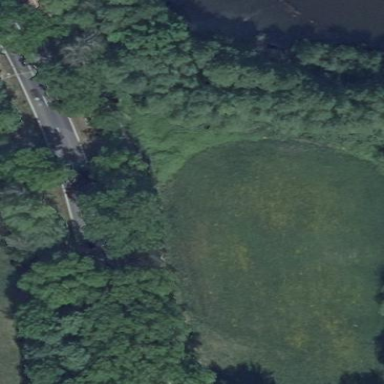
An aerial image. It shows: Beautiful wet meadow natural wetland.